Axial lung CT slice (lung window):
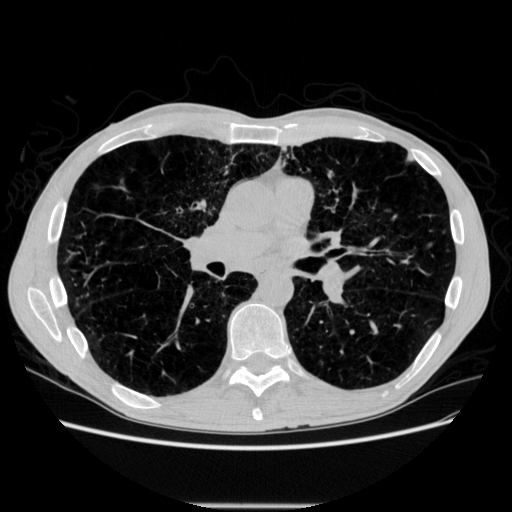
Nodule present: yes
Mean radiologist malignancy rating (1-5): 2